Field crop: tomato
Growth stage: 2
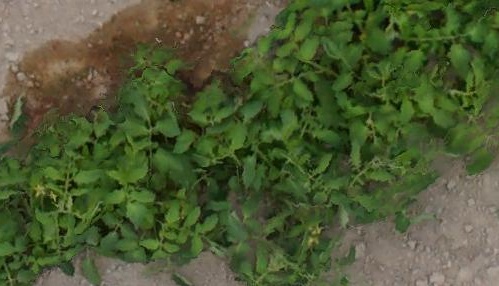
Species: tomato